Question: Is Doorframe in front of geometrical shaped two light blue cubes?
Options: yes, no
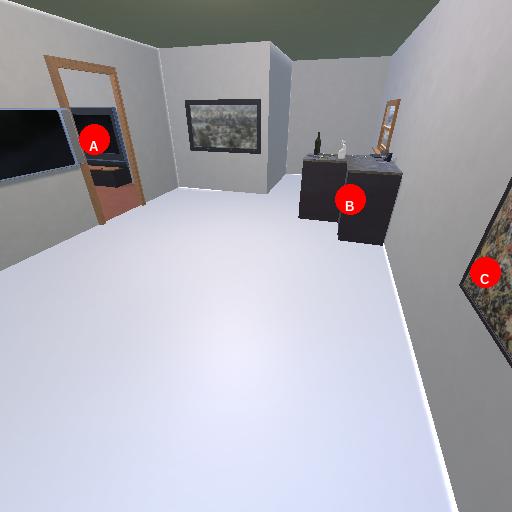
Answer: yes